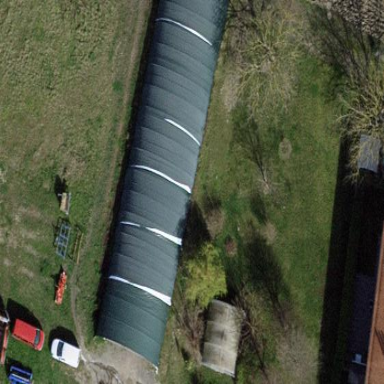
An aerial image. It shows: Greenhouse.